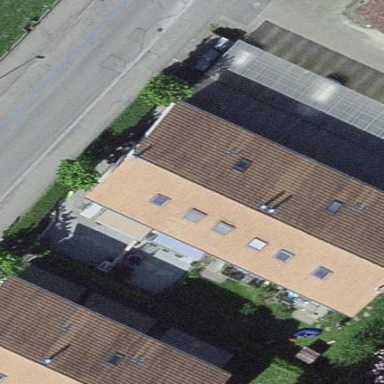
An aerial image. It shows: House with gabled roof that runs across the building.